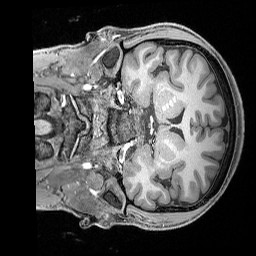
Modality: T1w
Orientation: coronal
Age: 21
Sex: male
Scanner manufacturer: siemens
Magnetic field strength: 3 T
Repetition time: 2.3 s
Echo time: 0.00324 s